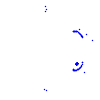
Particle: proton